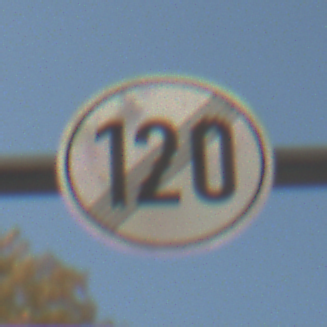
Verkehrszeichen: EndeGeschwindigkeit120
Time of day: MorningAfternoon
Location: Outdoor (Suburban)
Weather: Clear
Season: NotSpecified
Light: Natural